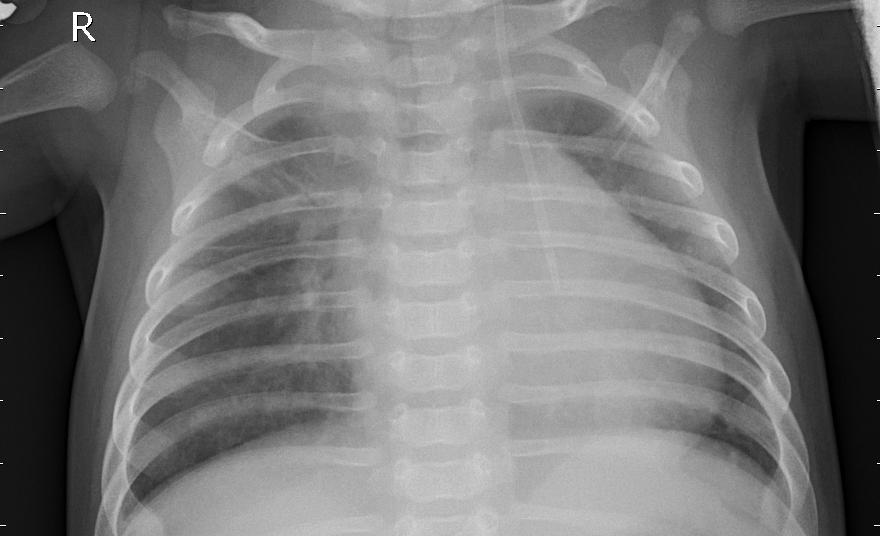
Diagnosis: PNEUMONIA